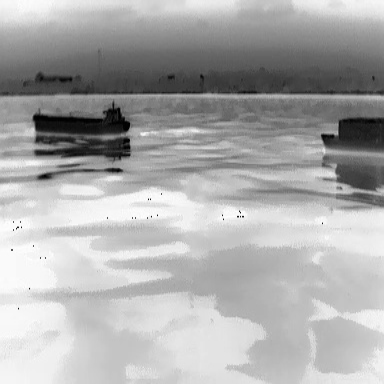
There are two objects shown in the infrared image, including a liner, and a fishing_boat.